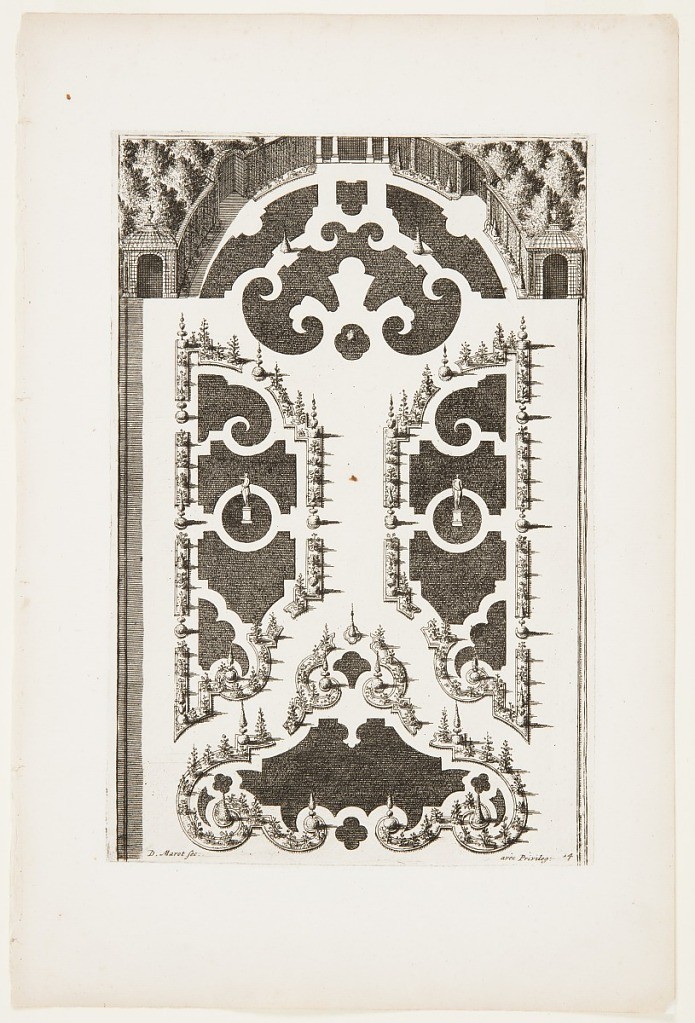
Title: Plate in Nouveaux Livre de Parterres contenant 24 pensséz diferantes (New Book Containing 24 Different Variations for Garden Beds)
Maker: Daniel Marot, French, active in the Netherlands and England, 1661–1752
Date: ca. 1700
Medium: Etching and engraving on white laid paper
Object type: Print
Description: Landscape architecture design for garden.